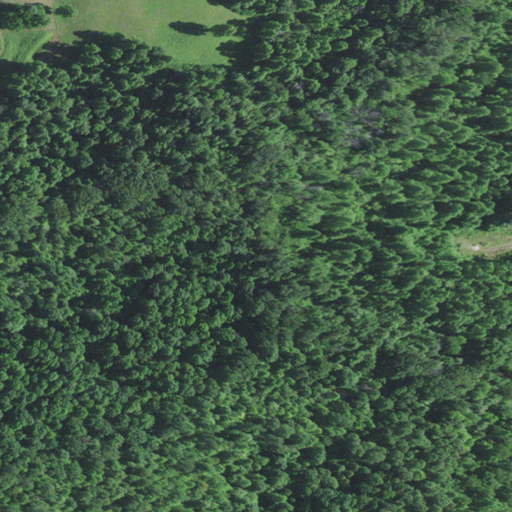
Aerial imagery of mountain in Kentucky named Jeff Lewis Hill containing deciduous forest, open development, mixed forest, grassland, pasture, and low intensity development